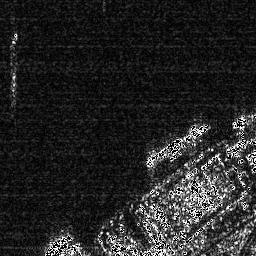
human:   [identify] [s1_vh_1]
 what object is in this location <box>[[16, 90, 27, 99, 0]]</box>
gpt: <ref>1 medium ship at the bottom left</ref>

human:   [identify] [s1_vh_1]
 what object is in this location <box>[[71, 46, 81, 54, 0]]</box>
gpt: <ref>1 medium ship at the right</ref>